Aerial crown-view tile of a tropical tree (Barro Colorado Island, Panama), acquired 20241112:
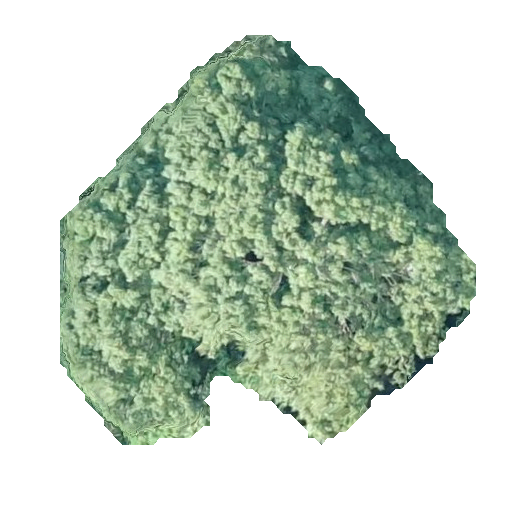
Species: Handroanthus guayacan
GBIF accepted scientific name: Handroanthus guayacan
Crown area: 179.906 m²